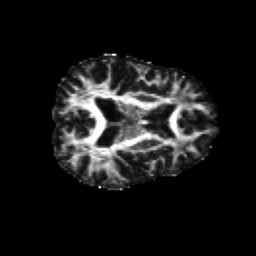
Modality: FA
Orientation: axial
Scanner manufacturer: siemens
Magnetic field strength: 3 T
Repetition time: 6.8 s
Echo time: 0.093 s